Question: I have a ConcurrentHashMap that looks like this:
'''
private Map<String,Map<String,Set<PublicKey>>> instancePairs = new ConcurrentHashMap<>();
'''
And a method that is supposed to fill this hashmap up.
But i can't figure out how to put the values in the map
Currently i have:
'''
instancePairs.putIfAbsent(inMemoryInstance.getUsername(), inMemoryInstance.getId() , publicKeySet);
'''
Intellij Idea is giving me this error:

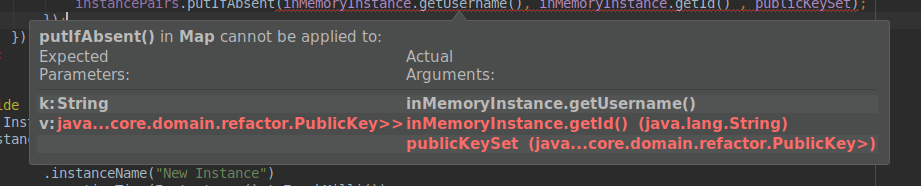
Answer: As mentioned by "DDovzhenko", you'd need to do something along the following lines.
'''
//Get the map containing the ID as keys, if it doesn't exist, then create one.
Map mapValuesForName = instancePairs.getOrDefault(inMemoryInstance.getUsername(), new ConcurrentHashMap<String,Set<PublicKey>>());
//Put the publicKeySet based on the Id.
mapValuesForName.putIfAbsent(inMemoryInstance.getId(), publicKeySet);
//Store the potentially changed/new value back in original map.
instancePairs.put(mapValuesForName);
'''